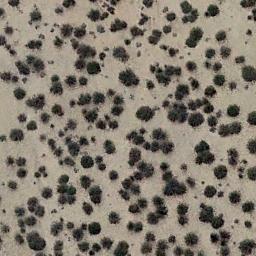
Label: chaparral